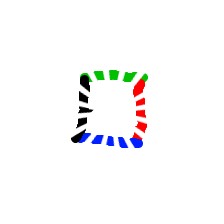
Shape: square